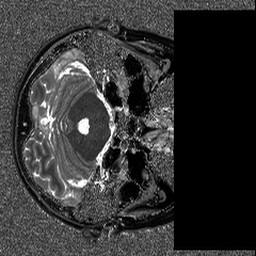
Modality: T1map
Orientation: axial
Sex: female